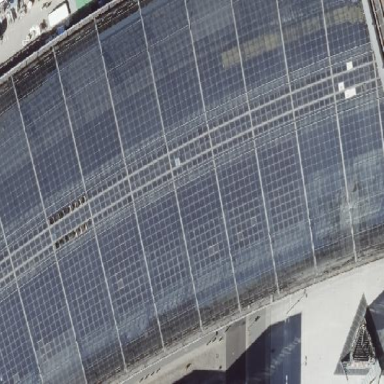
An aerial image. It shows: Round glass roof that is oriented along the building.